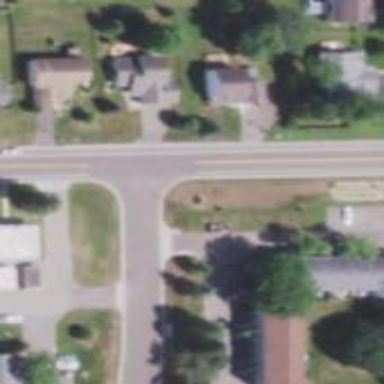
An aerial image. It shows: Road with stop sign.